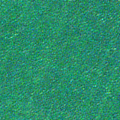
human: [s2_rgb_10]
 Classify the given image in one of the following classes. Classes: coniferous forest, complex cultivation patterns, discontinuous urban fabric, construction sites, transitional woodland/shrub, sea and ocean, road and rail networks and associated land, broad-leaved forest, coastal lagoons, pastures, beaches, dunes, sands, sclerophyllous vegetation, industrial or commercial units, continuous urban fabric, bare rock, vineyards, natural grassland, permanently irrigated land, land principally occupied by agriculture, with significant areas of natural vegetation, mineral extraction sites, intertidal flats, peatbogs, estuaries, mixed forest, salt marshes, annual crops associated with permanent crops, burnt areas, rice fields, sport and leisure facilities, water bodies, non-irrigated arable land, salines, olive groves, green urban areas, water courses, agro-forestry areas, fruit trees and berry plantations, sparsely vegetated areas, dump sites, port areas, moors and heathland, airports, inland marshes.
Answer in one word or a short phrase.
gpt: sea and ocean